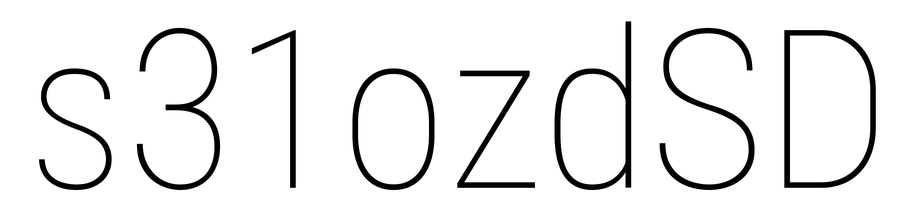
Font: Roboto_Condensed_Thin